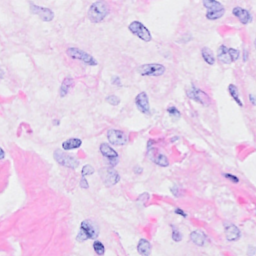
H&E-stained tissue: Breast